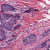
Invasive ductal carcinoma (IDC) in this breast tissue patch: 1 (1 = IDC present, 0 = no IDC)